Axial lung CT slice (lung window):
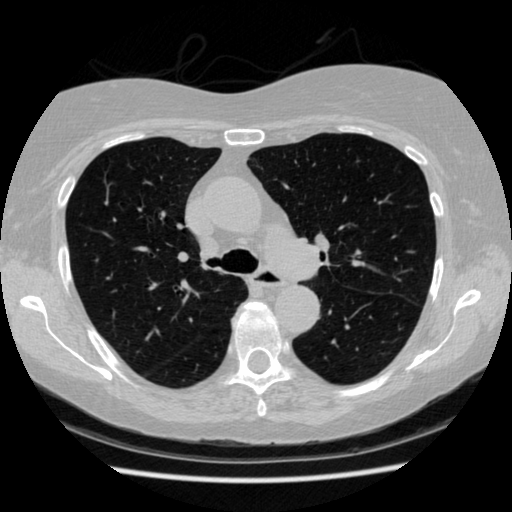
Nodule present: no